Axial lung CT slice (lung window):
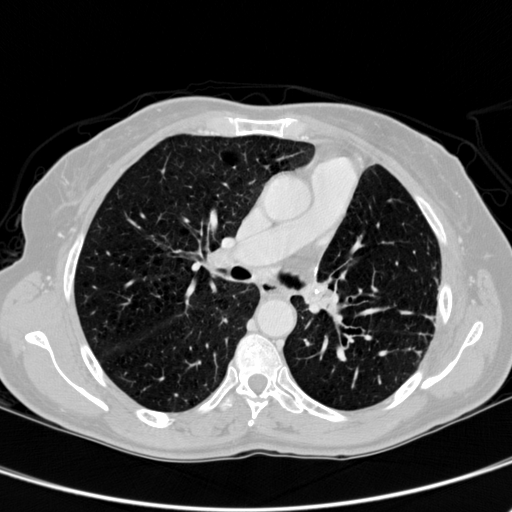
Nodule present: no